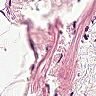
Metastatic tissue present: no